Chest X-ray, AP view. Patient: 58 years old, sex M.
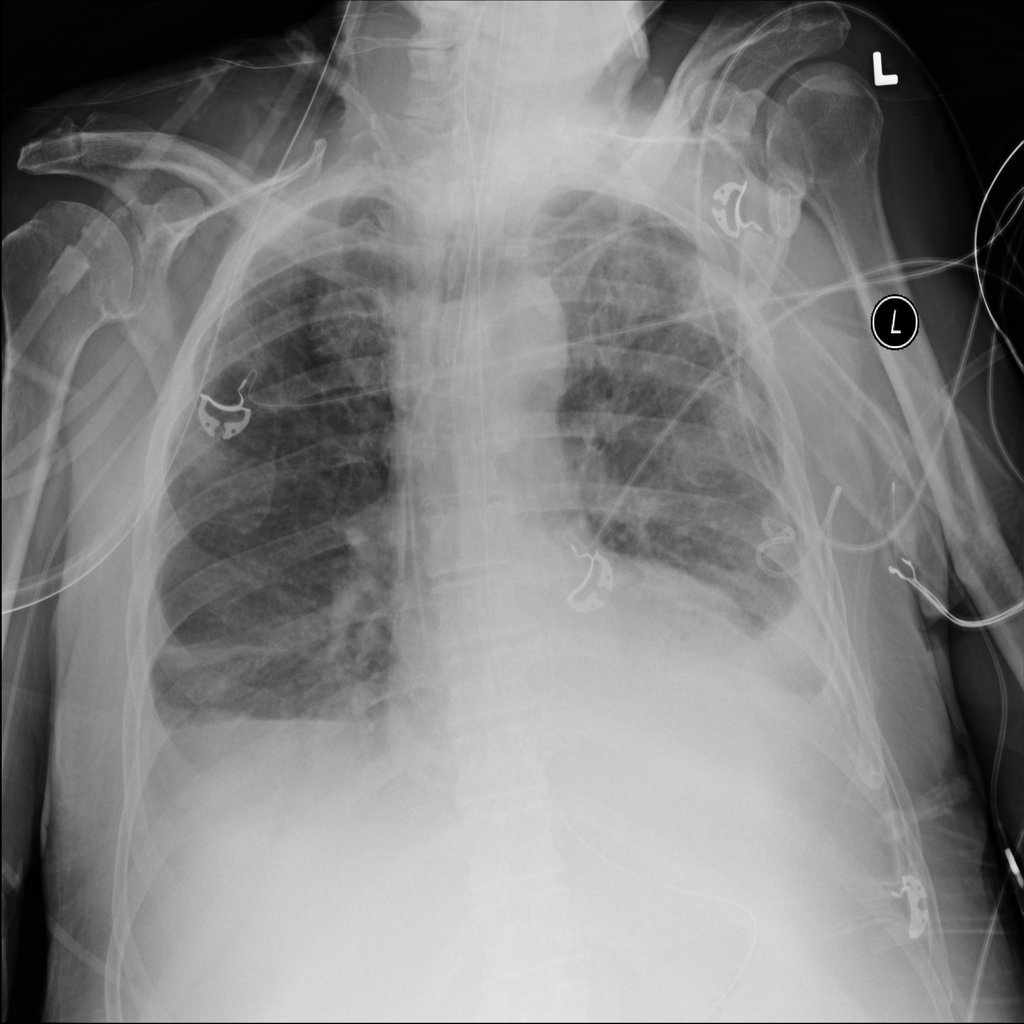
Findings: Effusion